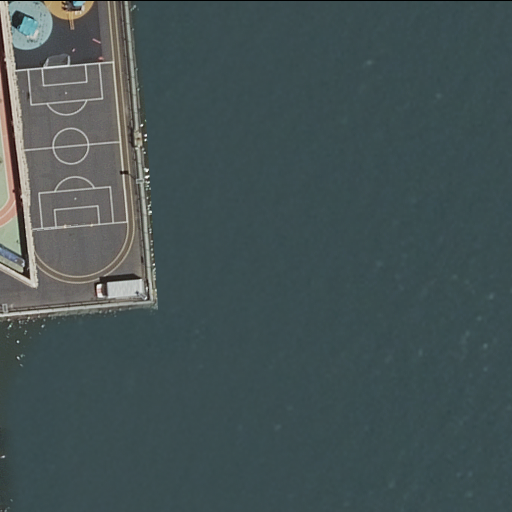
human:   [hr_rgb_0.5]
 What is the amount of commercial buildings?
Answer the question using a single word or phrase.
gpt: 0

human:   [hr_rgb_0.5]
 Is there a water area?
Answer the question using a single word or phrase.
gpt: yes

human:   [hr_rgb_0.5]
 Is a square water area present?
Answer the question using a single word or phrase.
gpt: no

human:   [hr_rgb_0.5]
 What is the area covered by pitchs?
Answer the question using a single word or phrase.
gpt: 664m2

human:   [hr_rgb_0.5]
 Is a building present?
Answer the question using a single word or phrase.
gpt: yes

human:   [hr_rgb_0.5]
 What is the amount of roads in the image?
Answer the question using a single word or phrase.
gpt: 1

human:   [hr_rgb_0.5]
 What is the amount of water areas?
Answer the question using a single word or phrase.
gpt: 1

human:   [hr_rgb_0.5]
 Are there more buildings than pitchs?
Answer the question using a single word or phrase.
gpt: no

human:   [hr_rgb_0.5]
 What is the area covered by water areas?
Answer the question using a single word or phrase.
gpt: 8800m2

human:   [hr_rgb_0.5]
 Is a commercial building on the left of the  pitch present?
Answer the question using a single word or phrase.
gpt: no

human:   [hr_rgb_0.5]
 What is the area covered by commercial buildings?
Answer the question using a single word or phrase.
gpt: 0m2

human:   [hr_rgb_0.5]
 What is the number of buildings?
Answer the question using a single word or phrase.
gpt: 1

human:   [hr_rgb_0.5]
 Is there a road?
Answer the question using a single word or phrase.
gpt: yes

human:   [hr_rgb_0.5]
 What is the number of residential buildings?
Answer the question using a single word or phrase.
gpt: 0

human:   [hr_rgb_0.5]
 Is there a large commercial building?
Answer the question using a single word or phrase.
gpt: no

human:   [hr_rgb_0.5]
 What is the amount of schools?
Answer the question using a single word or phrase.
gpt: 1

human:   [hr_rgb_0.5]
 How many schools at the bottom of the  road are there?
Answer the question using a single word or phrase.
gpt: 0

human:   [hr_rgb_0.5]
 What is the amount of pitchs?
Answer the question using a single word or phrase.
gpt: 1

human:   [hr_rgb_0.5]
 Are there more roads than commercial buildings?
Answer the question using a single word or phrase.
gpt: yes

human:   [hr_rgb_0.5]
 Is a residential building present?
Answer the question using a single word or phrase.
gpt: no

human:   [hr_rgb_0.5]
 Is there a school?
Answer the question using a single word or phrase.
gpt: yes

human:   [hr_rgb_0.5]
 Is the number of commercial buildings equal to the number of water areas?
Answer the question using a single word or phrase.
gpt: no

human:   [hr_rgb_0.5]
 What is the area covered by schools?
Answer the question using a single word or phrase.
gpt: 2703m2

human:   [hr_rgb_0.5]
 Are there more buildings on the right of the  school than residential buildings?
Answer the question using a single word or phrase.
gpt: no

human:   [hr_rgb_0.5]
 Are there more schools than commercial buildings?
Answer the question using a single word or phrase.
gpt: yes

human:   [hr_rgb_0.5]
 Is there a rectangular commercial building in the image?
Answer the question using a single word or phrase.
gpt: no

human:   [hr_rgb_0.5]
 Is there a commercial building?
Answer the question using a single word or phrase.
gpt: no

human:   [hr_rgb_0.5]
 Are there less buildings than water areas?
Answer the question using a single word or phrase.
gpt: no

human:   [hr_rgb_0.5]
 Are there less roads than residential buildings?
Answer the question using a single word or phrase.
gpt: no

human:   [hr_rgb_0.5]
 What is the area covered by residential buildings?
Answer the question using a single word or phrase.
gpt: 0m2

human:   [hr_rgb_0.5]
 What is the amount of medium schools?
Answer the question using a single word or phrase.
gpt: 0

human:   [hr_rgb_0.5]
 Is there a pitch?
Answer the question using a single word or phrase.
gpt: yes

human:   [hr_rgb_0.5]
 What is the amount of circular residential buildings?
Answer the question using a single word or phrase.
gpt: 0

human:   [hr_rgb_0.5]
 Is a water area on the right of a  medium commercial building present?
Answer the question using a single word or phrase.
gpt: no

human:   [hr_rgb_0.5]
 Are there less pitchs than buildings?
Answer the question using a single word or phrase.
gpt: no

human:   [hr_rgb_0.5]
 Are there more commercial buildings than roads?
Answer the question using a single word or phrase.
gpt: no

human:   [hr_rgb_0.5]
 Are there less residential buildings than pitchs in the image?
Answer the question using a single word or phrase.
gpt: yes

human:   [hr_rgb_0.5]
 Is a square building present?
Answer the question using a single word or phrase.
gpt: no

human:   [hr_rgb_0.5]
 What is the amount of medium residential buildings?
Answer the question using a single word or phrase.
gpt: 0

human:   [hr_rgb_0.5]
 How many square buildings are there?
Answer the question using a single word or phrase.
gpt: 0

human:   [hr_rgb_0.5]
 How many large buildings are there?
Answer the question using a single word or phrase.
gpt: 1

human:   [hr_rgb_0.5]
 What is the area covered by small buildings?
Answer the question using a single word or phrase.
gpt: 0m2

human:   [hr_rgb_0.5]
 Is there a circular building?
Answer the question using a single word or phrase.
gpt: no

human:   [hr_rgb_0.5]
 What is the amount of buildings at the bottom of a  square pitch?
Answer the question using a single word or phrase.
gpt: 0

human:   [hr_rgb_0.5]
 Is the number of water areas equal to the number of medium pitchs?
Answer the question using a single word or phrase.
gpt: no

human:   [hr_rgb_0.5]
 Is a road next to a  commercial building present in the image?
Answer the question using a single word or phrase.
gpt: no

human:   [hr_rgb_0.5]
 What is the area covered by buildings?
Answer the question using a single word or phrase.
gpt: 2703m2

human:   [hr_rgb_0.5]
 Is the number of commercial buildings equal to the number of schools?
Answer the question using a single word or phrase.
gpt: no

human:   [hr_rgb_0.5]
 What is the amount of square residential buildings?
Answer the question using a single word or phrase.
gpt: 0

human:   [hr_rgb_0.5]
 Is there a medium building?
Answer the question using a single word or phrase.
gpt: no

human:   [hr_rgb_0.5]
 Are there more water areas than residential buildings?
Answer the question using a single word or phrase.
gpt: yes

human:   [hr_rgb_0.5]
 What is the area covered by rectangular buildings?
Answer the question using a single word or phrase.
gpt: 0m2

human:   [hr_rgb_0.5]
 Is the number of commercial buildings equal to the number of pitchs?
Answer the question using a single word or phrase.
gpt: no

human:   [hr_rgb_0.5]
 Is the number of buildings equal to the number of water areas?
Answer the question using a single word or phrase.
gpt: yes

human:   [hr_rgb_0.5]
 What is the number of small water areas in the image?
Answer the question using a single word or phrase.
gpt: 0

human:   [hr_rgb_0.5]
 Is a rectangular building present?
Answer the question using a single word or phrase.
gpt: no

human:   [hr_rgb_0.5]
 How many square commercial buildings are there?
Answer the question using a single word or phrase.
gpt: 0

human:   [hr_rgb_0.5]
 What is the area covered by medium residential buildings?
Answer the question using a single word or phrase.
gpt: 0m2

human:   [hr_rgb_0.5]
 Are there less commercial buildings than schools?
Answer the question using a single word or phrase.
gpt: yes

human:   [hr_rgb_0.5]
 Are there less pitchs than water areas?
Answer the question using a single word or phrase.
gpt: no

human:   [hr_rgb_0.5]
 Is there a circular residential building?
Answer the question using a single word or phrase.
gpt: no

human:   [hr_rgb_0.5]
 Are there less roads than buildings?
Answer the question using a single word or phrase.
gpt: no

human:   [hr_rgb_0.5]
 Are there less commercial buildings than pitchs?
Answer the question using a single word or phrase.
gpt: yes

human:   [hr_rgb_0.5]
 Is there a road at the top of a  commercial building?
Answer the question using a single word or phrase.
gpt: no